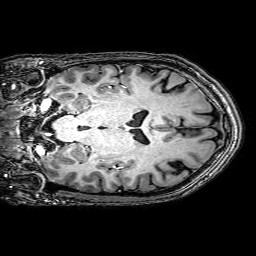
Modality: T1w
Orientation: coronal
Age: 29
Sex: male
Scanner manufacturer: philips
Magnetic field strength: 3 T
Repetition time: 0.009 s
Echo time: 0.00351 s